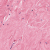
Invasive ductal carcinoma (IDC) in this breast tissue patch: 0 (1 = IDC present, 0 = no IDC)